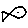
Label: fish